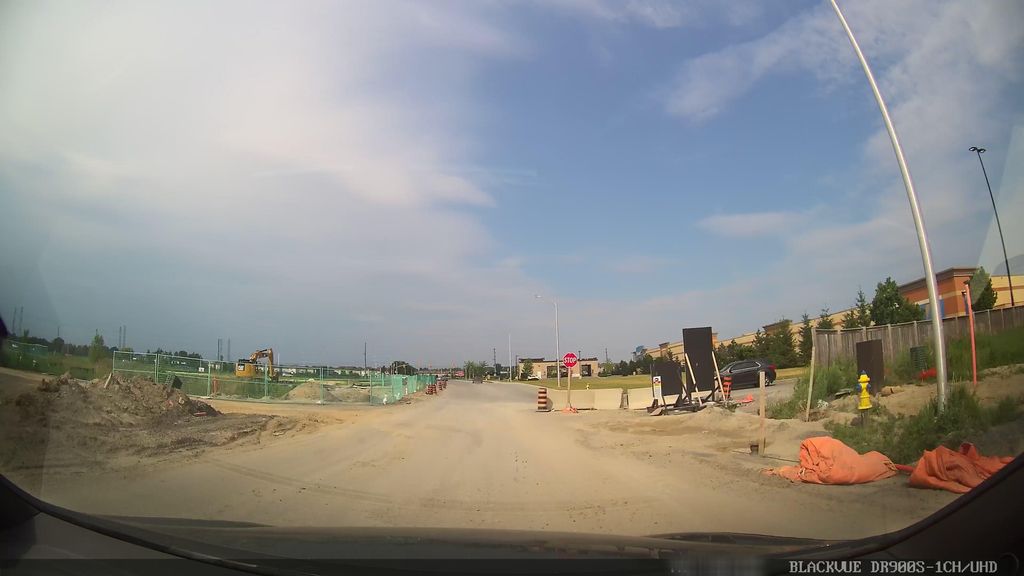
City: ottawa-gatineau